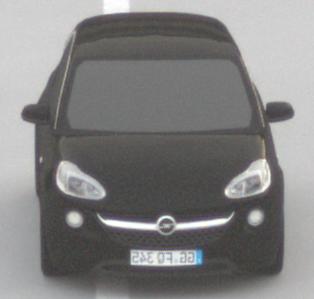
Make: Opel
Model: ADAM 1.2
Detailed model: ADAM
Model produced from: 2013/01
Model produced until: 2014/11
Doors: 3
Color: black
Road condition: dry road
Daytime: sunrise or sunset
Contrast: low contrast